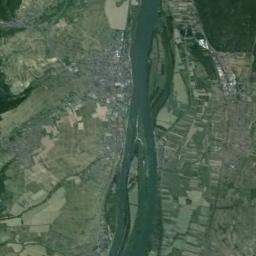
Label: river